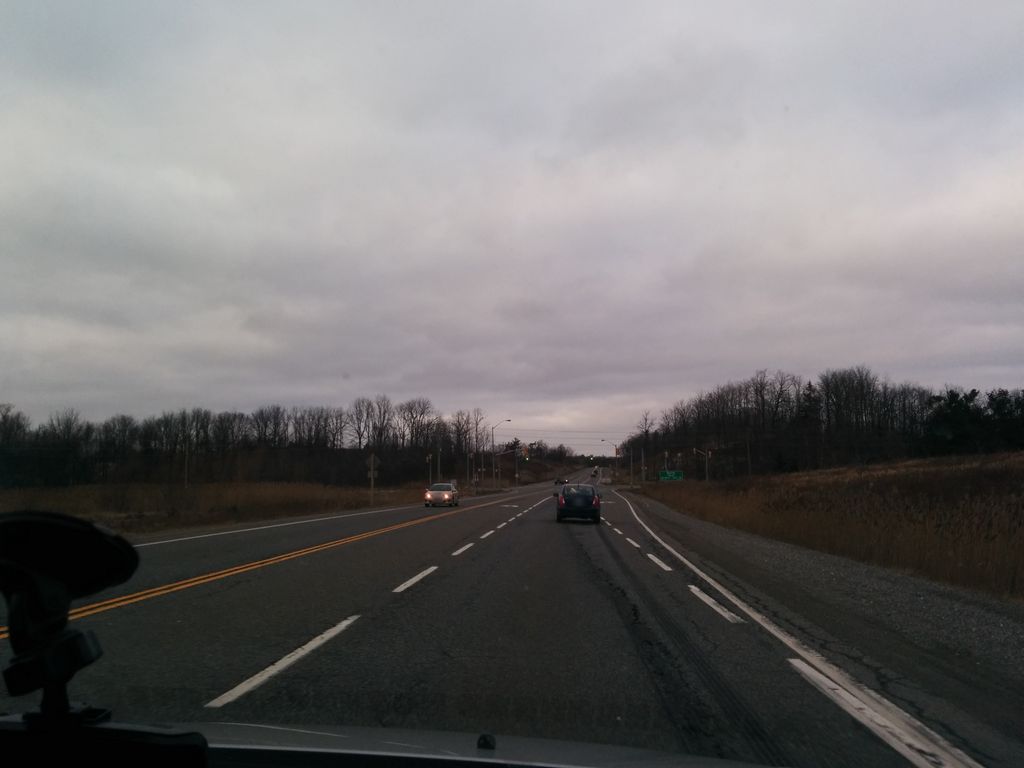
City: hamilton